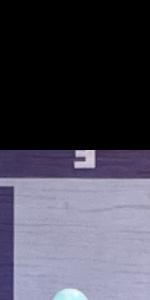
Label: Empty